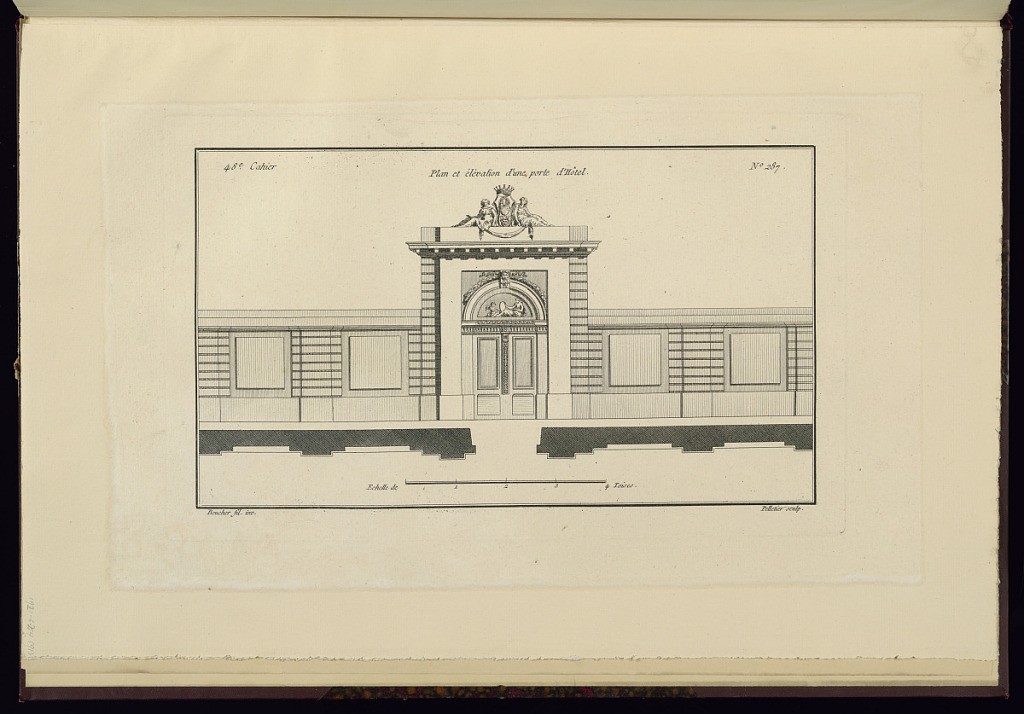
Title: Plan et élévation d'une porte d'Hôtel
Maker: Juste-François Boucher, French, 1736 – 1782
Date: ca. 1775
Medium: Engraving on off white laid paper
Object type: Print
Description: Plan and elevation of a mansion door decorated with carved fluting, wave pattern, and piastre; an overdoor with a seated draped woman and putti, garland, and a mascaron keystone. At the top is a crowned coat of arms with fleurs-de-lys; on either side is a seated, draped woman. The plate is signed.